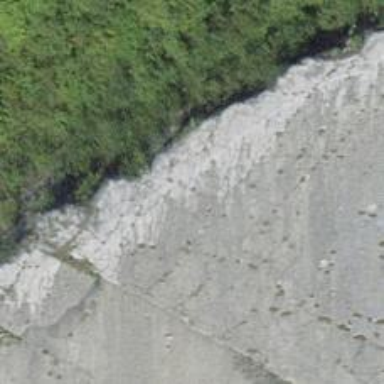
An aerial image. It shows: Retaining wall.